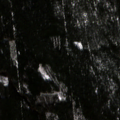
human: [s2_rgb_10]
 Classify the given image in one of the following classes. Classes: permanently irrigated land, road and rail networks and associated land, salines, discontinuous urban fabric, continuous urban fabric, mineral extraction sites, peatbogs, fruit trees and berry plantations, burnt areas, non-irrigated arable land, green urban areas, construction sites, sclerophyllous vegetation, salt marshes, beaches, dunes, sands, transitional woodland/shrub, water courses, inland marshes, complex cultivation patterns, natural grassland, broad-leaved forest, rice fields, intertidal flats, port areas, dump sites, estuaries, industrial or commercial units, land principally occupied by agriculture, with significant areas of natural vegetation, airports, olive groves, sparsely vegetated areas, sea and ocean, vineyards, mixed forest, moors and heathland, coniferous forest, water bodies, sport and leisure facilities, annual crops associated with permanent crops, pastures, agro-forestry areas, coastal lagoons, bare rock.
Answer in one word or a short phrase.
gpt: coniferous forest, mixed forest, transitional woodland/shrub